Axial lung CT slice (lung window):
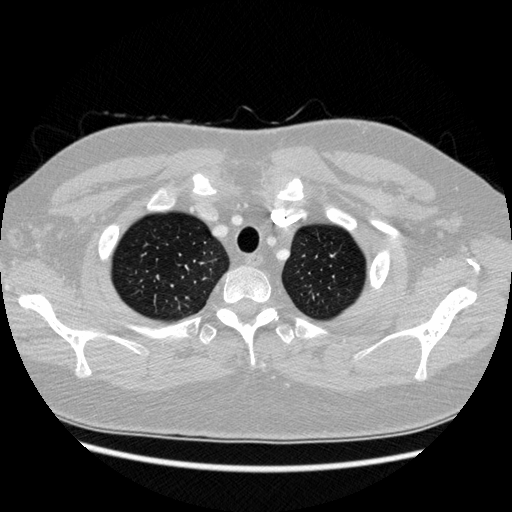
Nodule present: no